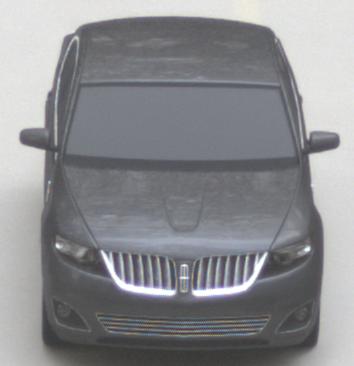
Make: Lincoln
Model: MKS
Detailed model: -
Model produced from: 2008
Model produced until: 2011
Doors: 4
Color: gray
Road condition: dry road
Daytime: morning or afternoon
Contrast: low contrast